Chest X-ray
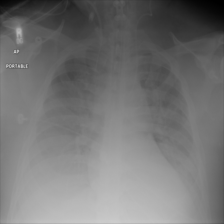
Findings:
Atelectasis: negative
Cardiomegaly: negative
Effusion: negative
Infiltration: negative
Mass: negative
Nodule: negative
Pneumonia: negative
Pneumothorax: negative
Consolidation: negative
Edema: negative
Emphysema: negative
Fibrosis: negative
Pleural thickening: negative
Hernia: negative